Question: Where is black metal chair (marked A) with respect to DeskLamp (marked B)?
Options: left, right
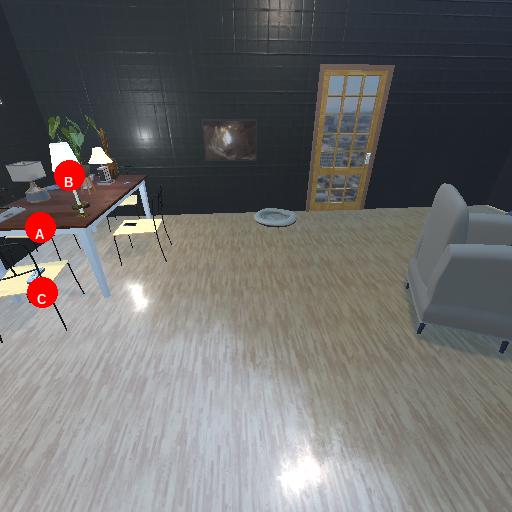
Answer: left